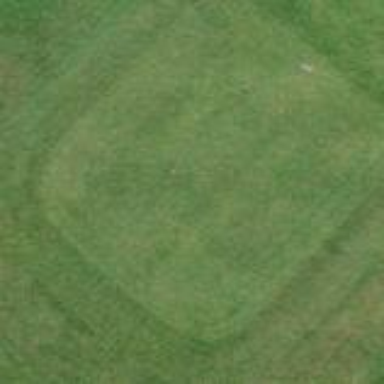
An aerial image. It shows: Grass area designated as golf tee.